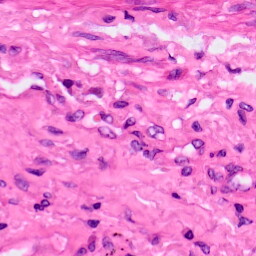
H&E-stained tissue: Lung